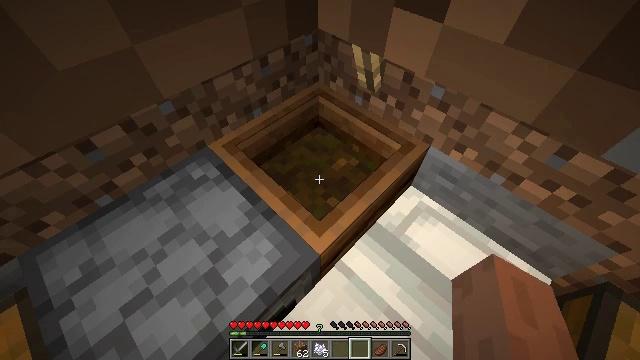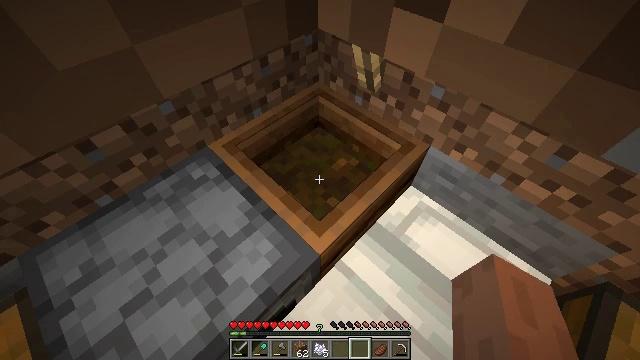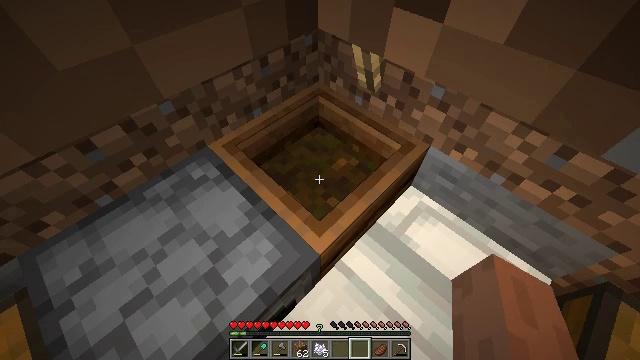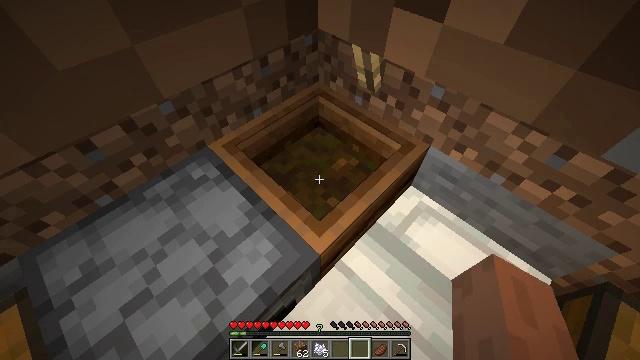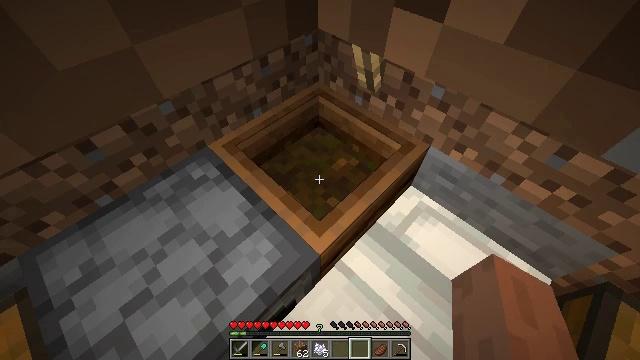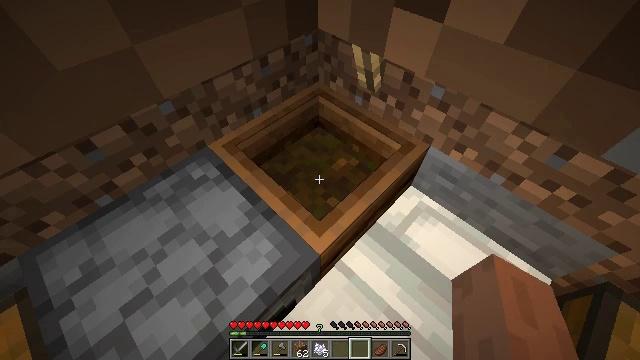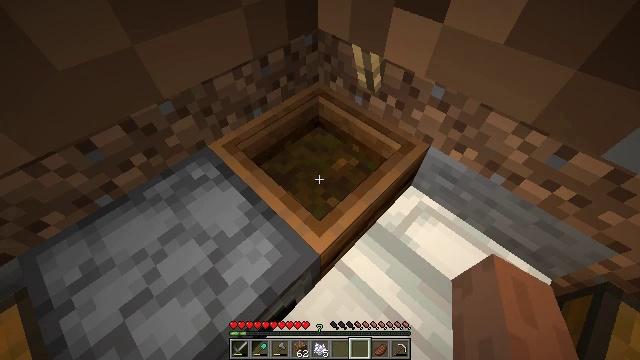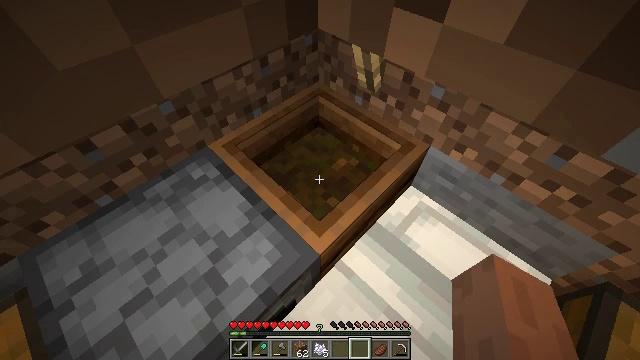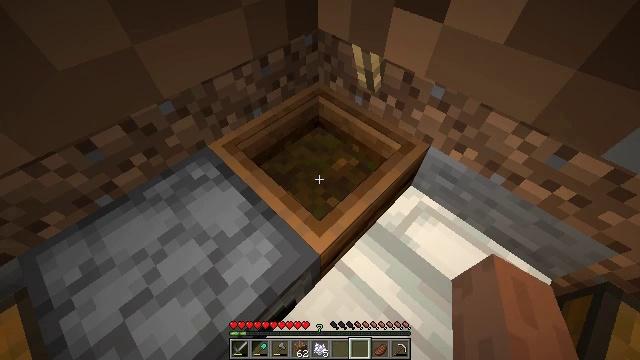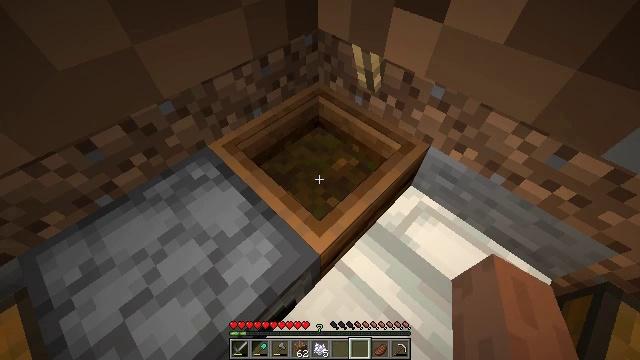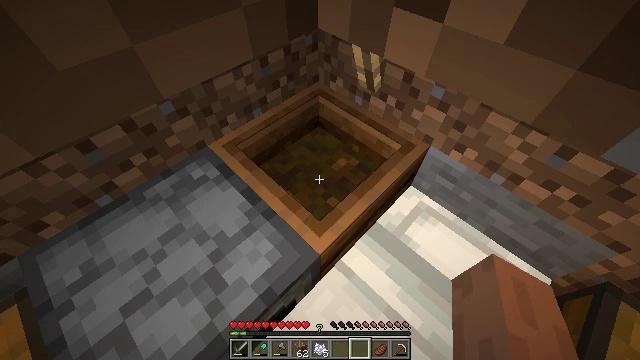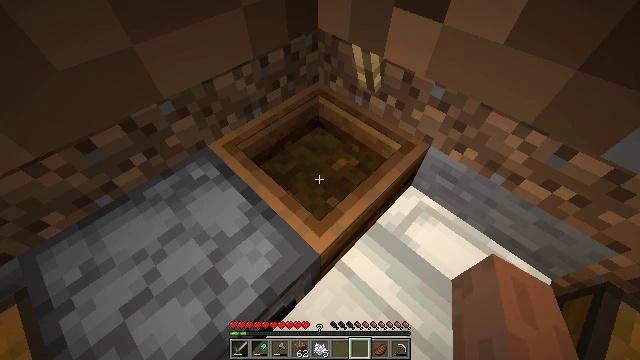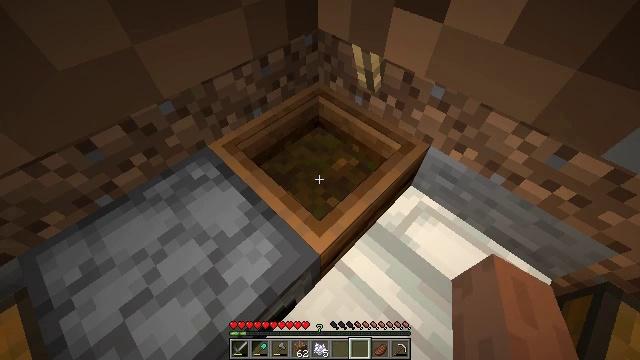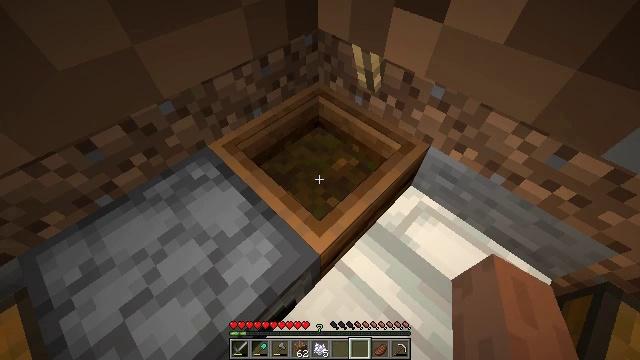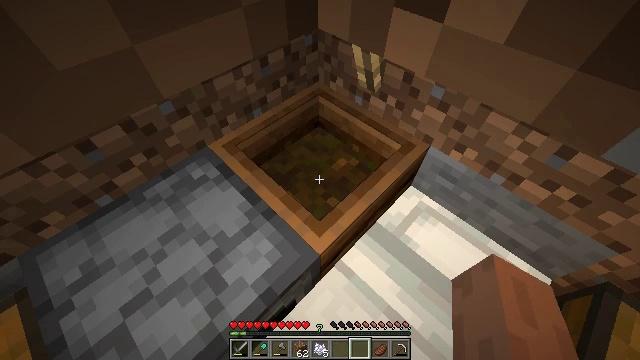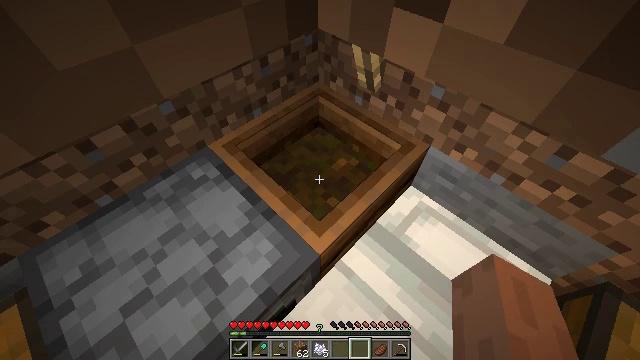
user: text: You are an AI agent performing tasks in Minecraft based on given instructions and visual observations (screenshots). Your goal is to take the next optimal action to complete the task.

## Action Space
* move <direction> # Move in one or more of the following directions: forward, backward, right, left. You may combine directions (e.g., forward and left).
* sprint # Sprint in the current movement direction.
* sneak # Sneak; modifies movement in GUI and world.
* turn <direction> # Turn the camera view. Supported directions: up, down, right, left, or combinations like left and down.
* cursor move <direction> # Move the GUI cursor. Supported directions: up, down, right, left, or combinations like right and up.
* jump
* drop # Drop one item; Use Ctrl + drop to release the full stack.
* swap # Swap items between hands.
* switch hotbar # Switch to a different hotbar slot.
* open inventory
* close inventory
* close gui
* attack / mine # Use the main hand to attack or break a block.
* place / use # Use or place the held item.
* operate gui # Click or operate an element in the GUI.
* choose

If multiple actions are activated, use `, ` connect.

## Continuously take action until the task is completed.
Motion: motion action
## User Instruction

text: Create white dye with crafting materials.
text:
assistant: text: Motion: use / place
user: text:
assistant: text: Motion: use / place
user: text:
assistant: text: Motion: use / place
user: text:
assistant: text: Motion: use / place
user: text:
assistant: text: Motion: use / place
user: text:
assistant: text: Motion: use / place
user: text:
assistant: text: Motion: use / place
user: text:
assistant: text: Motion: use / place
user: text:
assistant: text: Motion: use / place
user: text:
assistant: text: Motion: use / place
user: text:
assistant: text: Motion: use / place
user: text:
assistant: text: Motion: use / place
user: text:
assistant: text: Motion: no_op
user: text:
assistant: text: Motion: no_op
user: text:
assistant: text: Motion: no_op
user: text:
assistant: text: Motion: no_op
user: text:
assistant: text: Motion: no_op
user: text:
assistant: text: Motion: no_op
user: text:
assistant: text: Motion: no_op
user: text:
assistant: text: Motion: no_op
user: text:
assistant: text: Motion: no_op
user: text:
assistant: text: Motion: no_op
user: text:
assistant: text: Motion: no_op
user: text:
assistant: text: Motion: no_op
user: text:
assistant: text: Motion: no_op
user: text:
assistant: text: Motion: no_op
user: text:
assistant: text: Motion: open inventory
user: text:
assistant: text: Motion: open inventory
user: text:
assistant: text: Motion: open inventory
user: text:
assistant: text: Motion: open inventory